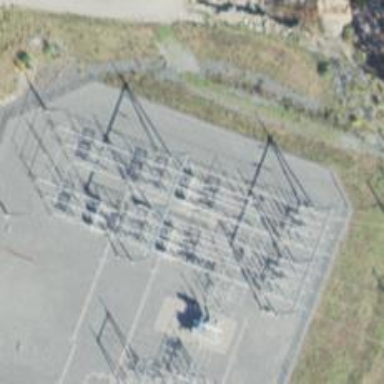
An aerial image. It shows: Switch used for power control.